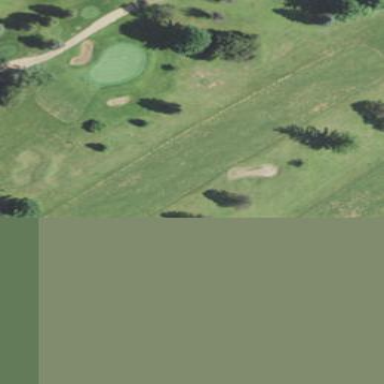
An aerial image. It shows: Golf fairway surrounded by grass.